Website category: university
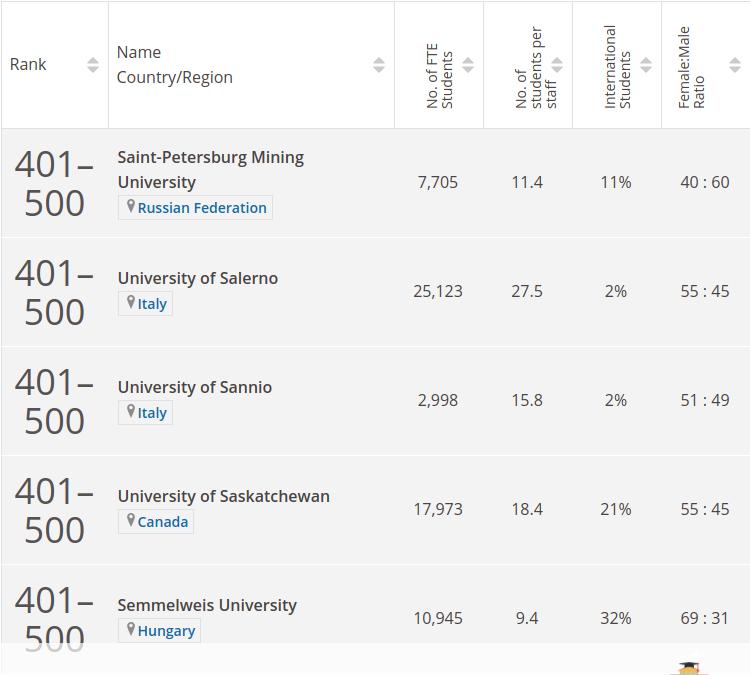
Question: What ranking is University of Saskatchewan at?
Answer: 401500

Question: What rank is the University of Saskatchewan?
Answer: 401500

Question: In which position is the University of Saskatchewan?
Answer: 401500

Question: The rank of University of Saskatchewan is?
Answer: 401500

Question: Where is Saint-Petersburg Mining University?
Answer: Russian Federation

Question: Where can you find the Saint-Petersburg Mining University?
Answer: Russian Federation

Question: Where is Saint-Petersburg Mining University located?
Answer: Russian Federation

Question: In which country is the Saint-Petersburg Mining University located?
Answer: Russian Federation

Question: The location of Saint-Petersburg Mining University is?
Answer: Russian Federation

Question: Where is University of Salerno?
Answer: Italy

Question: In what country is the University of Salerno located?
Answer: Italy

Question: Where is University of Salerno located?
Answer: Italy

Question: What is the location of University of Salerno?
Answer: Italy

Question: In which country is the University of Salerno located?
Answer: Italy

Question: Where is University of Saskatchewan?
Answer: Canada

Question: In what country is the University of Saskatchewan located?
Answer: Canada

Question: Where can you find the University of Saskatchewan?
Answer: Canada

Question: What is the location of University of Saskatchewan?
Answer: Canada

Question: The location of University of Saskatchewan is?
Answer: Canada

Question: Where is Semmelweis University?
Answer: Hungary

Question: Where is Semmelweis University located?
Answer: Hungary

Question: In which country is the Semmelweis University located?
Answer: Hungary

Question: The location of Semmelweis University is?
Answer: Hungary

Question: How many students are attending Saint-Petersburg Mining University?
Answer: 7,705

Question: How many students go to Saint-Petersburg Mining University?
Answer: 7,705

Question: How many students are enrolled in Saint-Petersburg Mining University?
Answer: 7,705

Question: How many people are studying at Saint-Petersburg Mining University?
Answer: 7,705

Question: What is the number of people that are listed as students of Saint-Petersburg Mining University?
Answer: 7,705

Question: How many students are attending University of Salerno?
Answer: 25,123

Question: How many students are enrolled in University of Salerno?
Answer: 25,123

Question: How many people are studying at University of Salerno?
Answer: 25,123

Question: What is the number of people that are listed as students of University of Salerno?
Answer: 25,123

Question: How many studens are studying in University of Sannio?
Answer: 2,998

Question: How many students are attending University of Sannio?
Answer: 2,998

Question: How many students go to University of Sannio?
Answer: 2,998

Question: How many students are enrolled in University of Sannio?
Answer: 2,998

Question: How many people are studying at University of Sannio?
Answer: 2,998

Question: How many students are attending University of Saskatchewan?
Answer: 17,973

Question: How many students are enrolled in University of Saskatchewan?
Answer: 17,973

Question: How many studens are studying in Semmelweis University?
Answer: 10,945

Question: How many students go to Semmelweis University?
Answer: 10,945

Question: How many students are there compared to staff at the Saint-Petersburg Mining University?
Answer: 11.4

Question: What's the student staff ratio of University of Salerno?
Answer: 27.5

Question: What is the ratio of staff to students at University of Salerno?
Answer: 27.5

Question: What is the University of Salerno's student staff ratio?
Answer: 27.5

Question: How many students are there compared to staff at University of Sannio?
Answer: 15.8

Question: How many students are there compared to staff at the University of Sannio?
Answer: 15.8

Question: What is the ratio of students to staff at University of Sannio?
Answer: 15.8

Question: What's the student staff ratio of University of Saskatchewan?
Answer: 18.4

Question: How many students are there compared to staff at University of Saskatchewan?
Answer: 18.4

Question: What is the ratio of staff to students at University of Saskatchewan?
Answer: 18.4

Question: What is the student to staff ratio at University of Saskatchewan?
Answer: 18.4

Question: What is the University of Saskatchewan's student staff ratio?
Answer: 18.4

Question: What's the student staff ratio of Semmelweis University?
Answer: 9.4

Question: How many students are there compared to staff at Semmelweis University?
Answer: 9.4

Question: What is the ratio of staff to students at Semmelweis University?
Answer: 9.4

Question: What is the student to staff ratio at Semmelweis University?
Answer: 9.4

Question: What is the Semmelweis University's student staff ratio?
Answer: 9.4

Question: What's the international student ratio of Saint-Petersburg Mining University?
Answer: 11%

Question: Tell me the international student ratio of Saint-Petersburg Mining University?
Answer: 11%

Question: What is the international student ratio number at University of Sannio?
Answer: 2%

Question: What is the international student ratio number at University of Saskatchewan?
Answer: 21%

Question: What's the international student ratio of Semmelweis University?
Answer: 32%

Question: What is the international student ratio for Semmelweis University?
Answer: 32%